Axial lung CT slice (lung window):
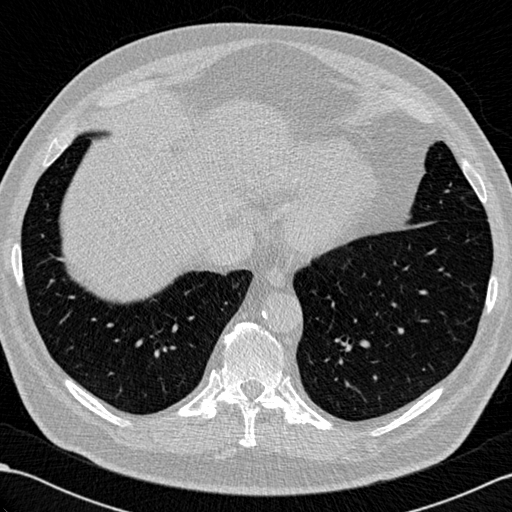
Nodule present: no